九年级 · 变换几何
如图, 直线 $y=-\frac{3}{2} x+3$ 与 $x$ 轴, $y$ 轴分别交于 $A, B$ 两点, 把 $\triangle A O B$ 绕点 $A$ 旋转 $90^{\circ}$ 后得到 $\triangle A O^{\prime} B^{\prime}$,则点 $B^{\prime}$ 的坐标是 $\qquad$ .

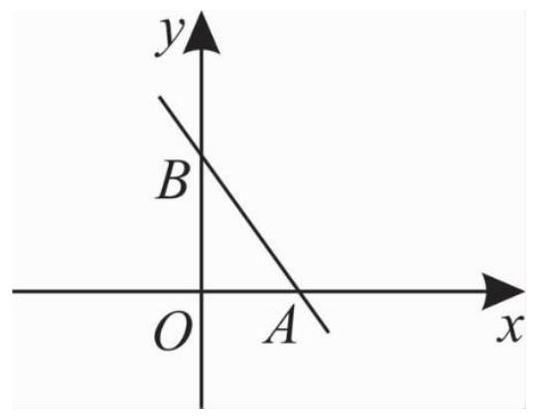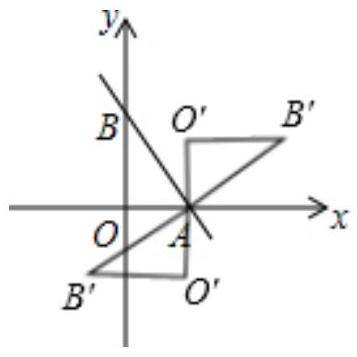
答案:  $(-1,-2)$ 或 $(5,2)$

解析: 解: 当 $y=0$ 时, $-\frac{3}{2} x+3=0$, 解得 $x=2$,

当 $x=0$ 时, $y=3$,

所以, 点 $A(2,0), B(0,3)$,

所以, $O A=2, O B=3$,

根据旋转不变性可得 $\triangle A O B \cong \triangle A O^{\prime} B^{\prime}$,
$\therefore A O^{\prime}=O A=2, O^{\prime} B^{\prime}=O B=3$,

(1)如果 $\triangle A O B$ 是逆时针旋转 $90^{\circ}$, 则点 $B^{\prime}(-1,-2)$,

(2)如果 $\triangle A O B$ 是顺时针旋转 $90^{\circ}$, 则点 $B^{\prime}(5,2)$,

综上, 点 $B^{\prime}$ 的坐标是 $(-1,-2)$ 或 $(5,2)$.

故答案为: $(-1,-2)$ 或 $(5,2)$.

根据直线解析式求出点 $A 、 B$ 的坐标, 从而得到 $O A 、 O B$ 的长度, 再根据旋转性质可得 $\triangle A O B \cong \triangle A O^{\prime} B^{\prime}$,根据全等三角形对应边相等可得 $A O^{\prime} 、 O^{\prime} B^{\prime}$ 的长度, 然后分顺时针旋转与逆时针旋转两种情况解答.本题考查了坐标与图形的变化-旋转, 一次函数与方程, 根据旋转变换只改变图形的位置不改变图形的性质与大小求解是解题的关键, 注意要分顺时针旋转与逆时针旋转两种情况解答.